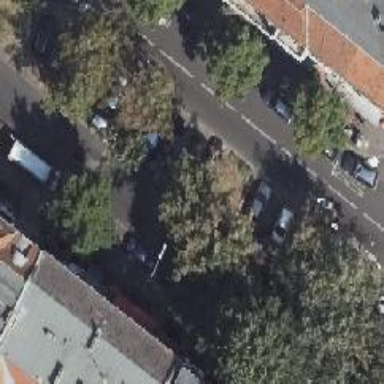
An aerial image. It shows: Parking lane.